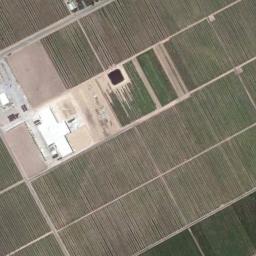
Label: rectangular_farmland